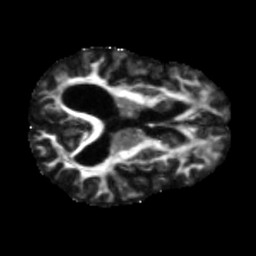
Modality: FA
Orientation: axial
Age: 75
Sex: male
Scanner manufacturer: siemens
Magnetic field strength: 3 T
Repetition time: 5.47 s
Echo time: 0.0854 s